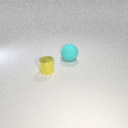
small yellow metal cylinder to the left of large cyan rubber sphere